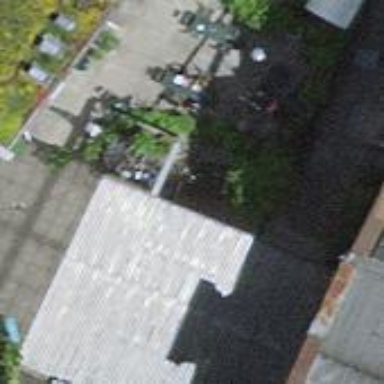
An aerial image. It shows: Bicycle parking area with wall loops.